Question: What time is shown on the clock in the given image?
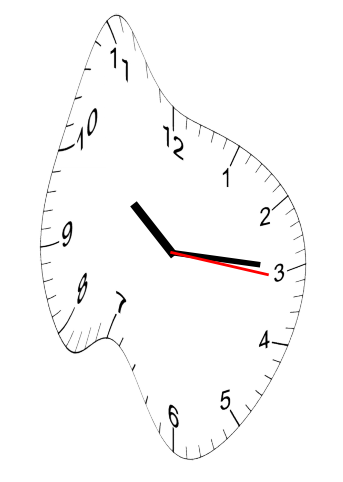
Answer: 10:15:16